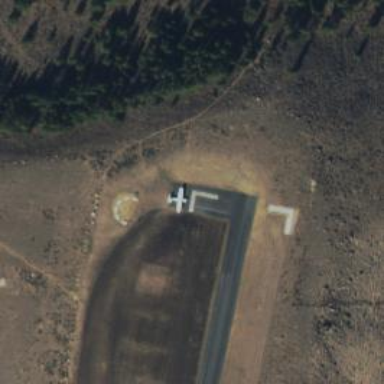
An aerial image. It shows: Asphalt runway at the airport.